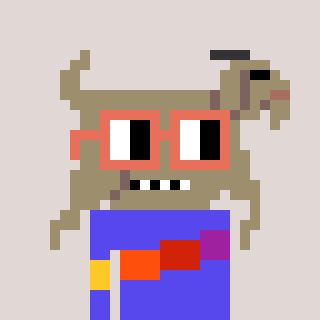
a pixel art character with square orange glasses, a goat-shaped head and a computerblue-colored body on a warm background